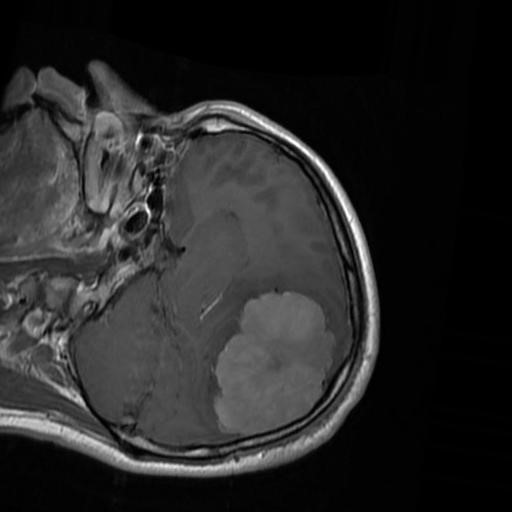
Label: brain_menin